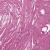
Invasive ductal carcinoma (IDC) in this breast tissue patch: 0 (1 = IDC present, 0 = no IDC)